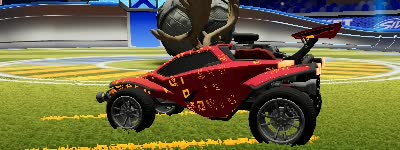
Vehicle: octane